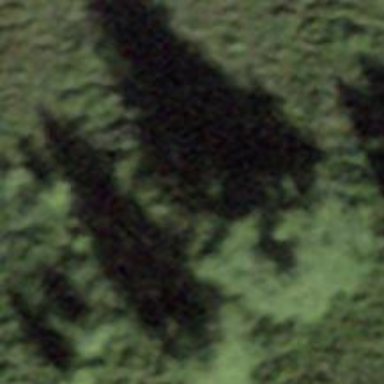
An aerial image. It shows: Forest area.